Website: walmart
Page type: account-selection
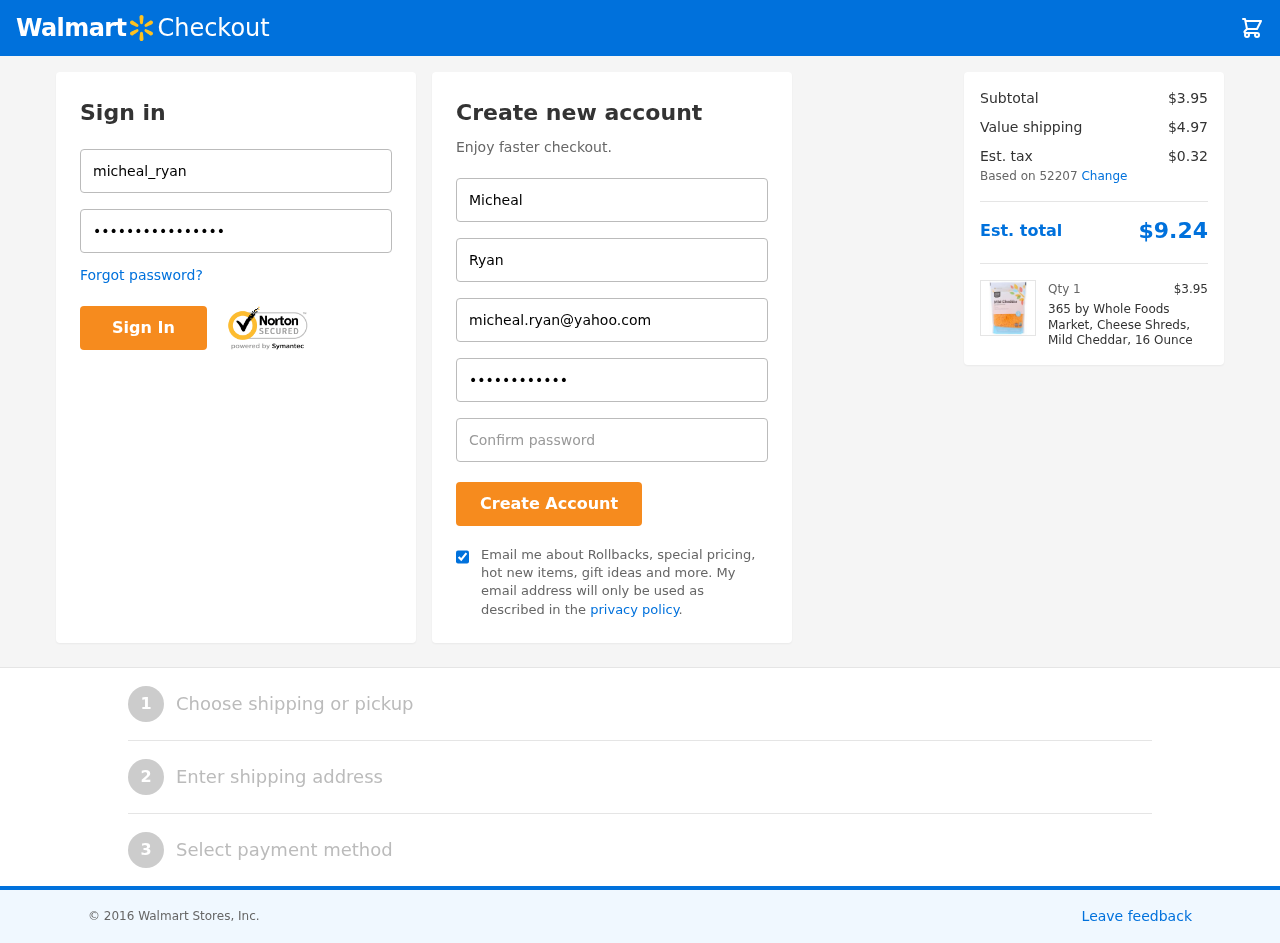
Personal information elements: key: PII_EMAIL
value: micheal.ryan@yahoo.com
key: PII_FIRSTNAME
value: Micheal
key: PII_LASTNAME
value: Ryan
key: PII_LOGIN_USERNAME
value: micheal_ryan
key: PII_POSTCODE
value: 52207
Product elements: key: PRODUCT1_NAME
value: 365 by Whole Foods Market, Cheese Shreds, Mild Cheddar, 16 Ounce
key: PRODUCT1_PRICE
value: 3.95
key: PRODUCT1_QUANTITY
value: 1
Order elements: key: ORDER_SUBTOTAL
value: $3.95
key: ORDER_SHIPPING_COST
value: $4.97
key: ORDER_TAX
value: $0.32
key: ORDER_TOTAL
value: $9.24